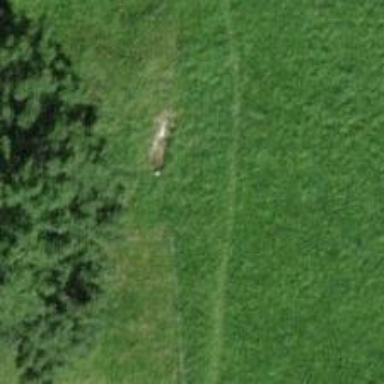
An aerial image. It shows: Unpaved path.